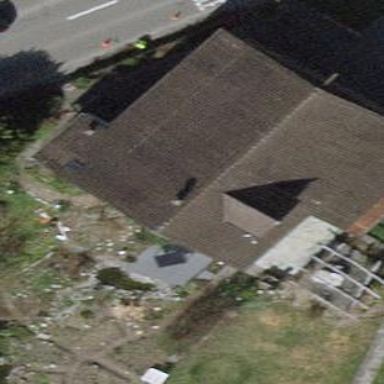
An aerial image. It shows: Detached building.